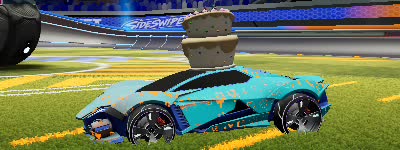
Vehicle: werewolf